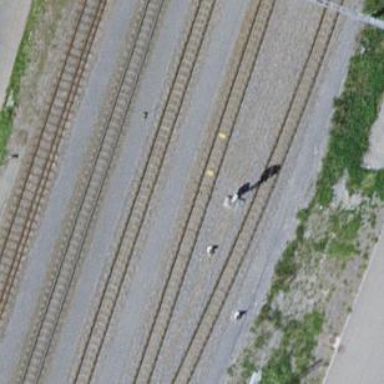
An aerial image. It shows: Railway signal.